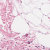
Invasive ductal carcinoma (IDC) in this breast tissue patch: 0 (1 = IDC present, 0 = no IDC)